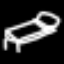
Label: bed